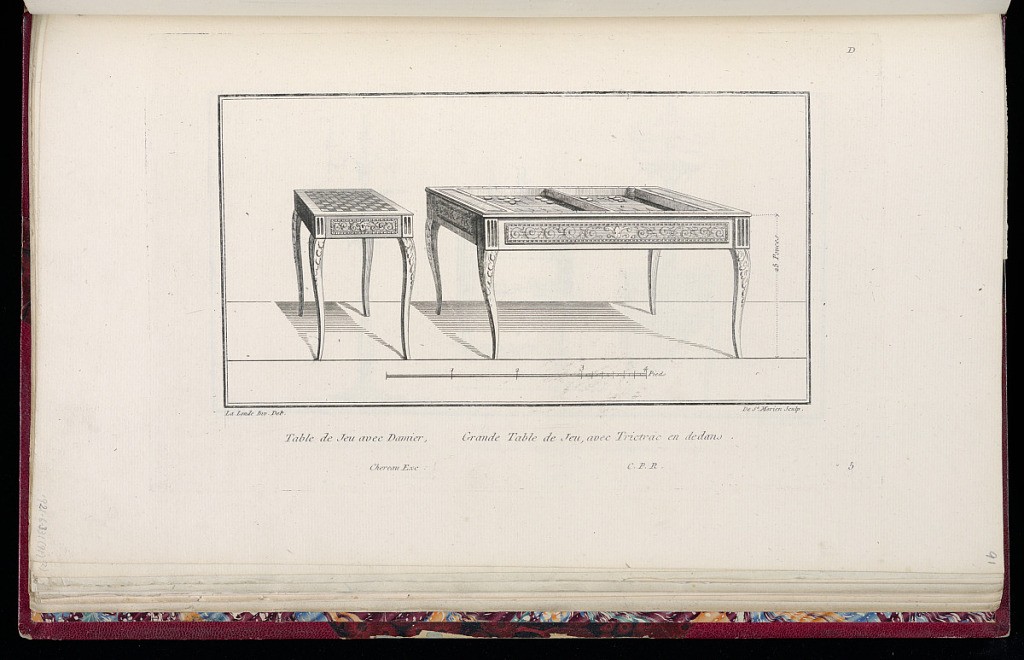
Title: Table de Jeu avec Damier; Grande Table de Jeu, avec Trictrac en dedans
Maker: Richard de Lalonde, French, active 1780–96
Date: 1775-1788
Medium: Etching on off-white laid paper
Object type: Print
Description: Designs for two game tables, both with thin, curved, tapered legs. The table on the left features a checkerboard top; the table at the right, a trictrac, or backgammon, board. The plate is signed and numbered.